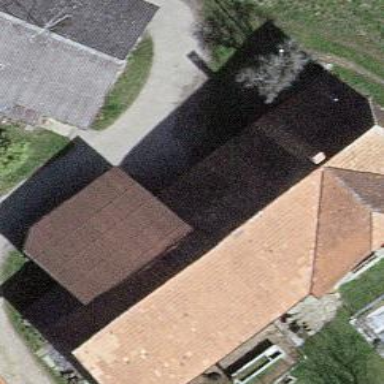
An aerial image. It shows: Farm building.